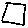
Label: square